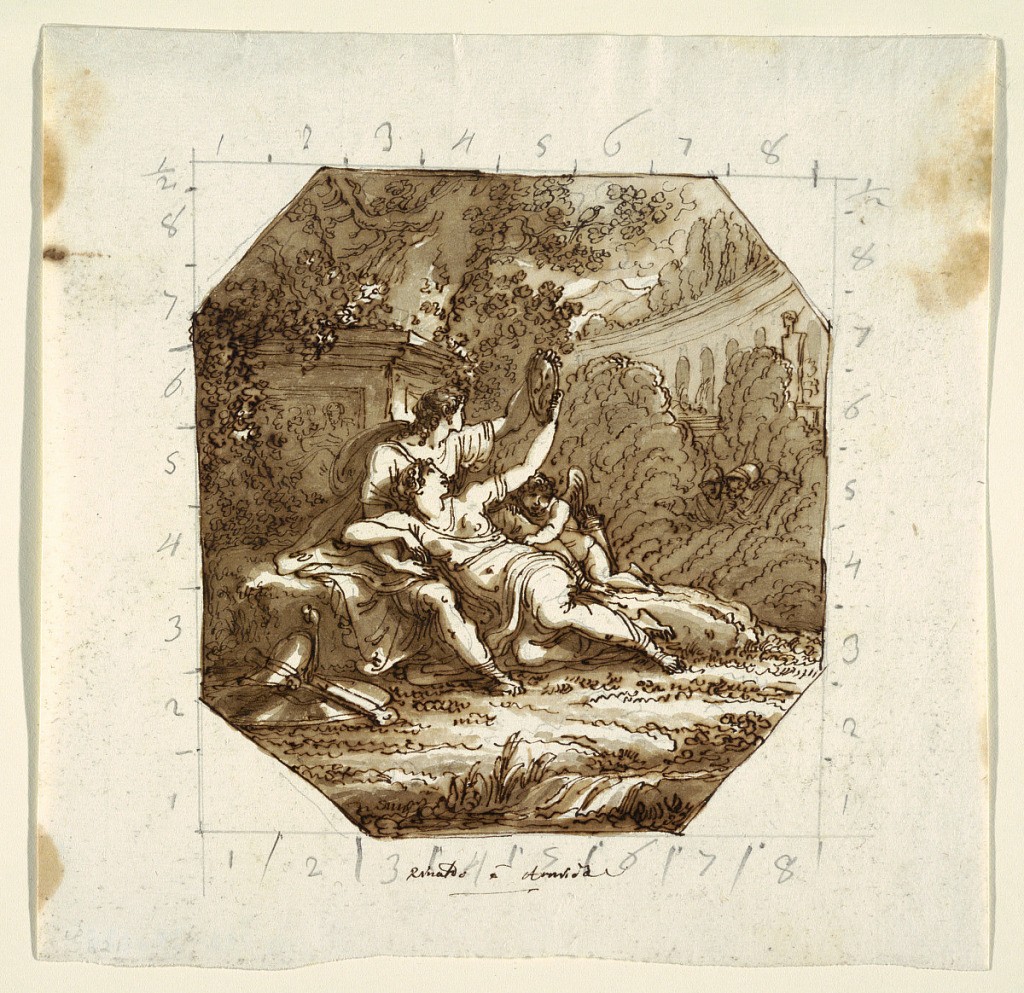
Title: Ceiling Design with Rinaldo and Armida, Palazzo Milzetti, Faenza
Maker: Felice Giani, Italian, 1758–1823
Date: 1804–05
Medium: Pen and brown ink, brush and brown wash over black chalk on white heavy laid paper
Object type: Drawing
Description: In garden setting, Armida reclines in lap of Rinaldo; both hold oval mirror in which they look at themselves. Amor leans on Rinaldo's left thigh. Rinaldo's armor at lower left; at right, two warriors spy through bushes. (Scene from Tasso's Gerusalemme Liberata).